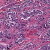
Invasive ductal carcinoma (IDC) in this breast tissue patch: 0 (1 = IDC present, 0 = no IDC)